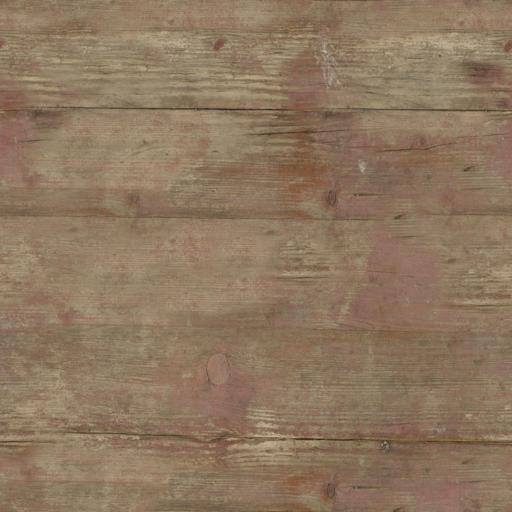
Tags: paint painted planks red rough wood wooden